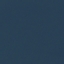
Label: SeaLake